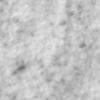
Label: no_change